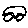
Label: car